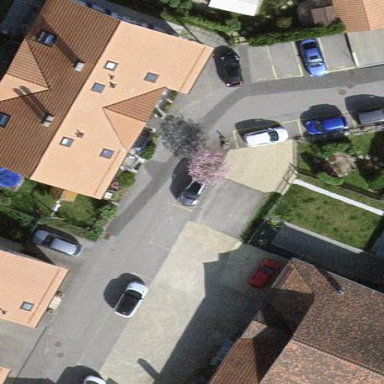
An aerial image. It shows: Residential building.